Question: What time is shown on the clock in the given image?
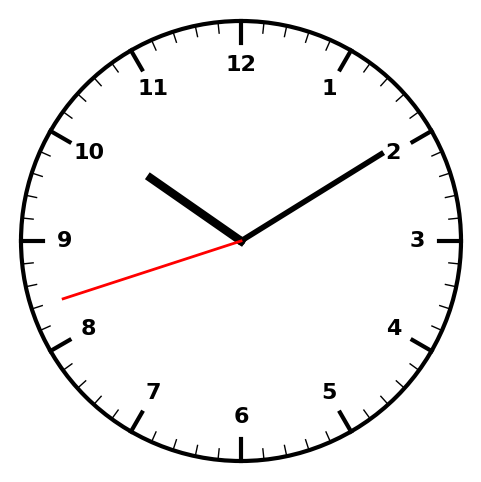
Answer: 10:09:42